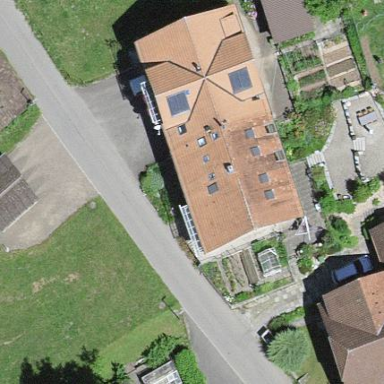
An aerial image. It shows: Residential building.